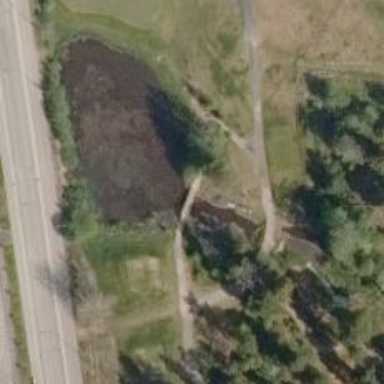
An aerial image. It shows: Path bridge with view of golf course.